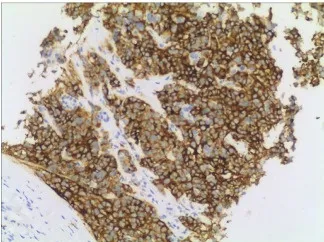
Histological and immunohistochemical examination of liver metastasis. (E) Positive expression of synaptophysin is observed in tumor cells.
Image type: pathology (immunostaining)